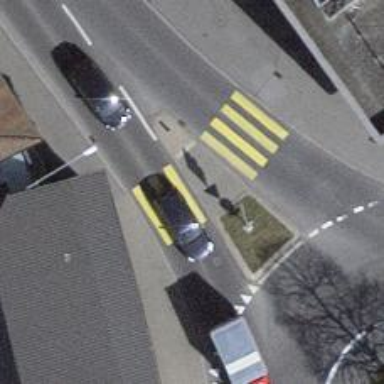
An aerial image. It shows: Footway with zebra crossing.